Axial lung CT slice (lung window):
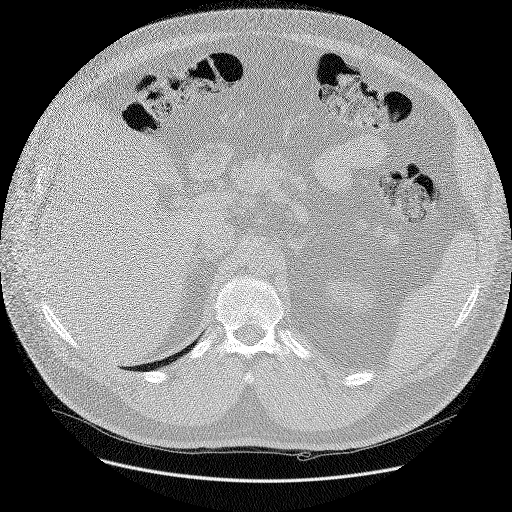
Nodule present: no